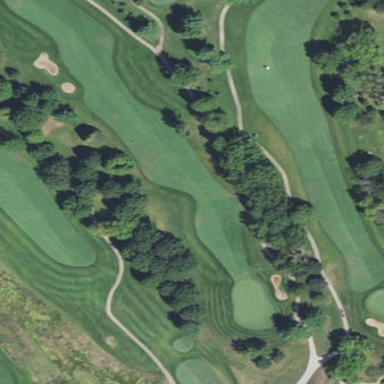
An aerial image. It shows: Grassy area designated as golf fairway.